Interaction volume radius: 5 \u00c5
Interaction volume height: 30 \u00c5
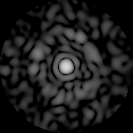
Disorder parameter: 0.8489